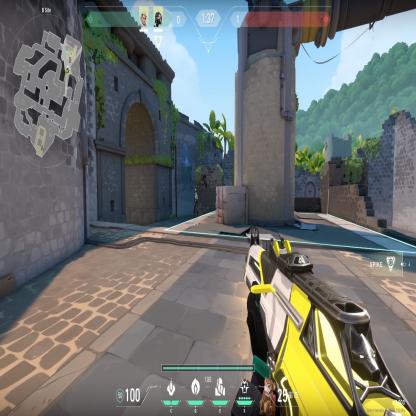
Label: teammate